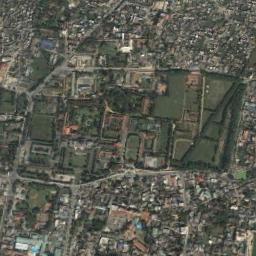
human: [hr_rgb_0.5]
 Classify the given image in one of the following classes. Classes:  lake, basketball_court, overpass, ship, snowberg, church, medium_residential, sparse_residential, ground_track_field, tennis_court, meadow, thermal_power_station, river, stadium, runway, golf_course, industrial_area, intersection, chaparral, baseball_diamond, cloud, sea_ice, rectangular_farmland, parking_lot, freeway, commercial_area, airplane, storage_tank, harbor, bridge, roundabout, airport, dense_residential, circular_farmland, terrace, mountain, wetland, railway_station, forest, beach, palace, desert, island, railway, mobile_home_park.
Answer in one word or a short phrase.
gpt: palace